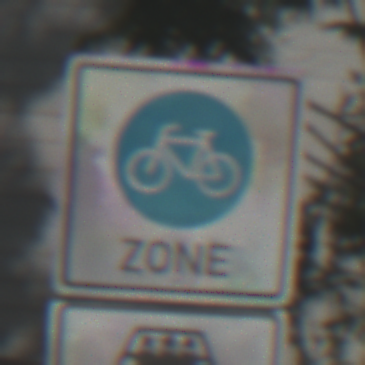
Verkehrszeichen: BeginnFahrradzone
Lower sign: MehrfachbesetzePersonenkraftwagenFrei
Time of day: Midday
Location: Outdoor (Suburban)
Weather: Clear
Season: NotSpecified
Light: Natural